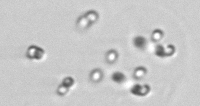
Label: Phaeocystis